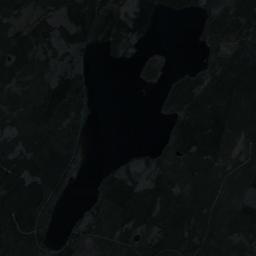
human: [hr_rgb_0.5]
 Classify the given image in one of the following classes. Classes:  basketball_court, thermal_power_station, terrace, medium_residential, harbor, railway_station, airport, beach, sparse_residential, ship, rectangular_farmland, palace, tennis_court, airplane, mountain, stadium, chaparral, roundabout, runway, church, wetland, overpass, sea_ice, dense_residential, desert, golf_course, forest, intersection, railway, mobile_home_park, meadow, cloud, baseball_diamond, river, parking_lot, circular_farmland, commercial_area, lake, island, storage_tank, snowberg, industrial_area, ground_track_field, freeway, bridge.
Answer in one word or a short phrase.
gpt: lake